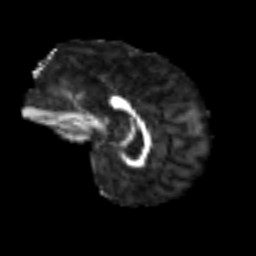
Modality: FA
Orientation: sagittal
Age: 52
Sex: male
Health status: ill
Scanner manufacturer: siemens
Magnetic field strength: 3 T
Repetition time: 8.7 s
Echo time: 0.11 s